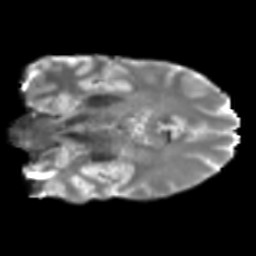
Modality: T2w
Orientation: coronal
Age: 46
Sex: male
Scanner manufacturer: siemens
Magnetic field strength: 3 T
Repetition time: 5 s
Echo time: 0.092 s